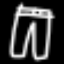
Label: pants